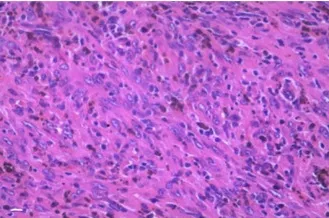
Pathological examination. Histology with H&E staining of the excised pancreatic tumor mass shows large pleomorphic, spindle-shaped cells, fibrosis, which indicate a stromal malignancy (A).
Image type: pathology (h&e)